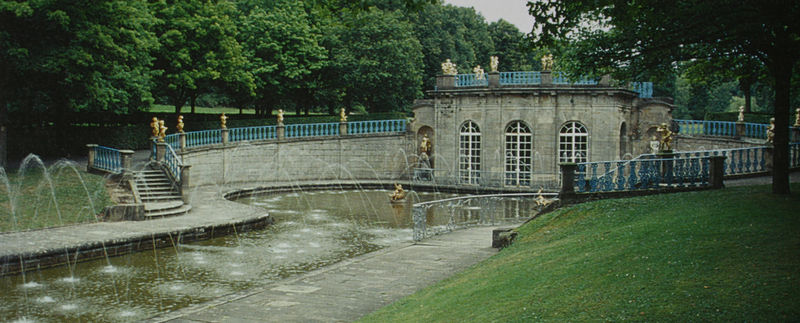
Titel: Die Wilhelmsthaler Grotte
Künstler: Georg Wenceslaus von Knobelsdorff
Standort: Calden
Institution: Schloss Wilhelmsthal
Schlagwörter: baum, blau, blätter, himmel, laub, schatten, wasser, bäume, grün, see, teich, ufer, äste, fenster, glas, grau, licht, marmor, türkis, anlage, gebäude, gras, haus, park, parkanlage, rasen, schloss, weg, wiese, zaun, architektur, barock, stein, steine, baumstamm, zweige, brüstung, gewässer, kanal, gold, wald, brunnen, oval, rund, bassin, garten, springbrunnen, terrasse, gischt, türen, hang, farbe, figuren, böschung, treppe, treppen, geländer, stufen, foto, fotografie, photographie, wände, gang, balustrade, wasserlauf, becken, fliesen, gehweg, photo, halbrund, skulpturen, alleen, plastiken, statuen, sandstein, farbfoto, mauern, residenz, laubbäume, fontaine, fontäne, pavillon, rampe, putti, wasserbecken, brunne, englisch, nischen, rondell, schlossanlage, gebaude, schlosspark, kassel, stiegen, parklandschaft, schlossgarten, wasserspiel, fontänen, bath, lustschlösschen, eremitage, wasserspiele, wasseranlage, sprinbrunnen, schluss, wasserfontänen, wasserstrahlen, badeburg, sprinbrunneb, rundbogen fenster, fgdfg